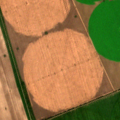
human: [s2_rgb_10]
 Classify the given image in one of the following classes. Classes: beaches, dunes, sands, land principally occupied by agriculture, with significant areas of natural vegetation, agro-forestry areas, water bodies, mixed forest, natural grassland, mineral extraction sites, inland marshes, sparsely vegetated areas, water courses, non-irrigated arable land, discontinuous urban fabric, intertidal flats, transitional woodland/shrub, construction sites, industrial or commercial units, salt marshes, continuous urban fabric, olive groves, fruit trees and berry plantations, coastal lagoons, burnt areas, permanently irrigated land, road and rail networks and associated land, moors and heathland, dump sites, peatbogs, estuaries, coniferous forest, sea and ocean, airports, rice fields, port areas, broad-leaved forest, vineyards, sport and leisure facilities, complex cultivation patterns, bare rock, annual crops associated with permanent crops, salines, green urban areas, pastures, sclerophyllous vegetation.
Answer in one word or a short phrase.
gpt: discontinuous urban fabric, non-irrigated arable land